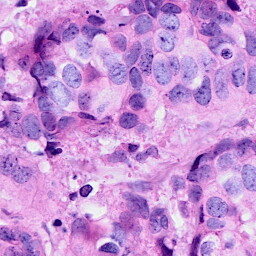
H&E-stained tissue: Breast